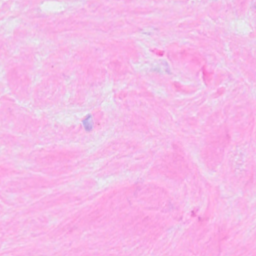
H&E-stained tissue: Breast